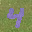
Label: 4